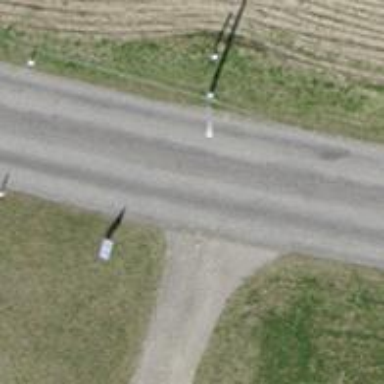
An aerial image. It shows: Tertiary road with asphalt surface.